Question: I have a problem when I want to parse the response from the server as shown below, can anyone help me to solve this problem
How to retrieve URL on third line of response as drawn, using flutter?

#EXTM3U
#EXTINF:0 tvg-logo="http://example.com/logo/" tvg-id="" ,METRO TV
<URL>
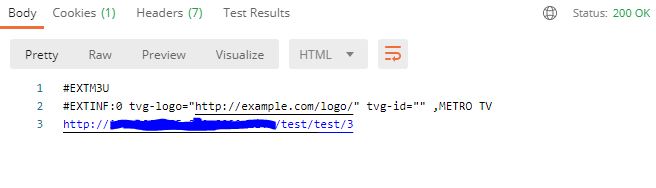
Answer: Edit: Simply use (alternate solution):
'''
print(text.split('
')[2]); // http://127.0.0.1:8000/live/test/test/3
'''
You can achieve this by using the <URL> class which returns a list of lines.
'''
import 'dart:convert';
void main() {
String text = '''#EXTM3U
#EXTINF:0 tvg-logo="http://example.com/logo/" tvg-id="", METRO TV
http://127.0.0.1:8000/live/test/test/3''';
print(LineSplitter.split(text).toList()[2]);
}
'''
'''
http://127.0.0.1:8000/live/test/test/3
'''